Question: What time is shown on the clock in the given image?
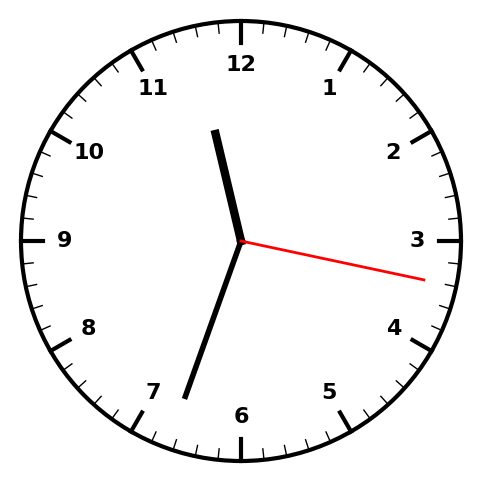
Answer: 11:33:17